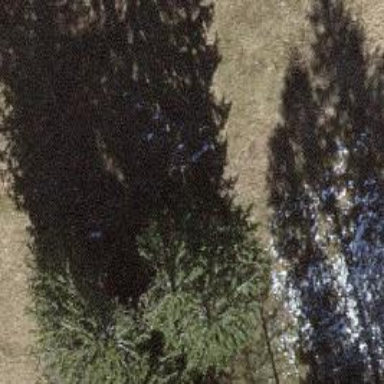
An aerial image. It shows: Needle-leaved tree in natural setting.